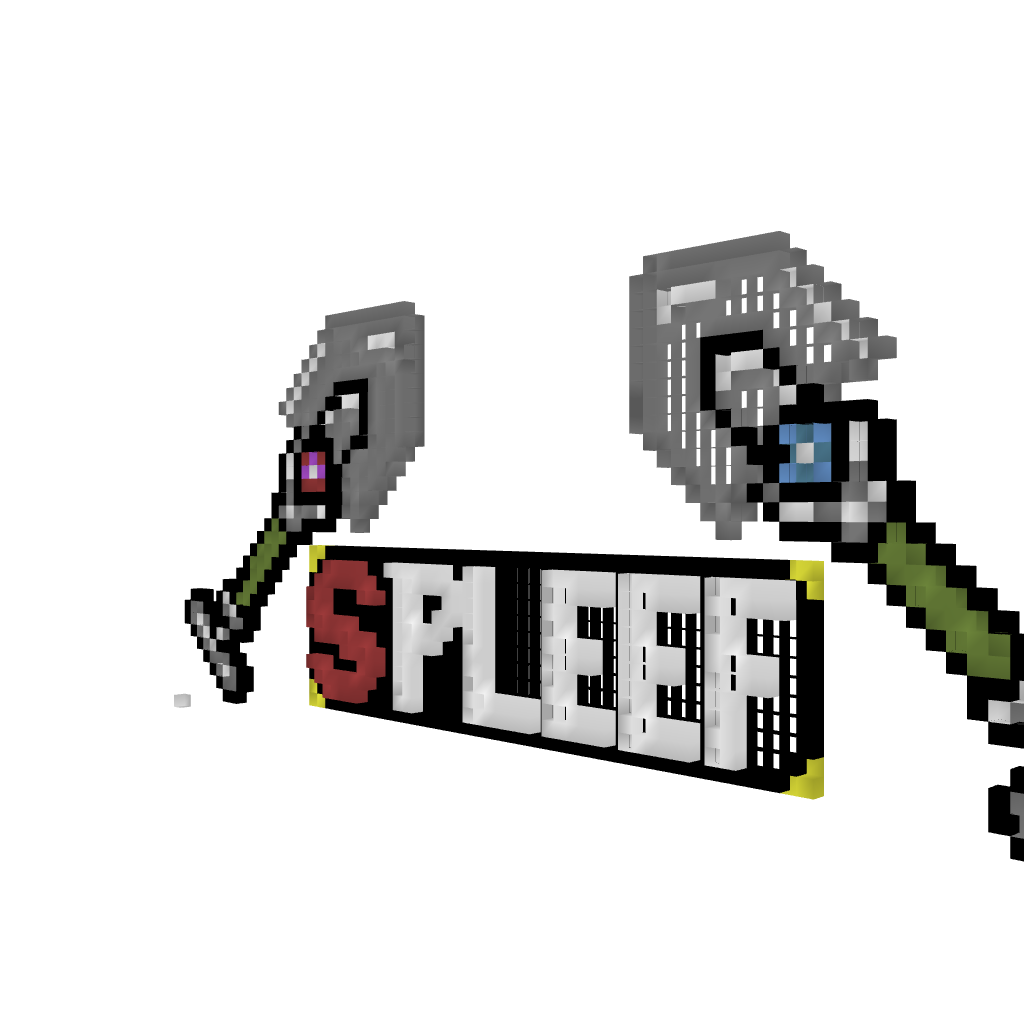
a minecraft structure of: Spleef Logo modifyed